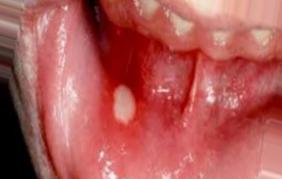
Condition: Mouth Ulcer